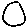
Label: circle